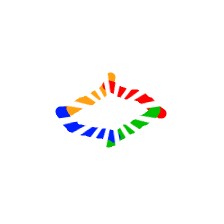
Shape: rhombus